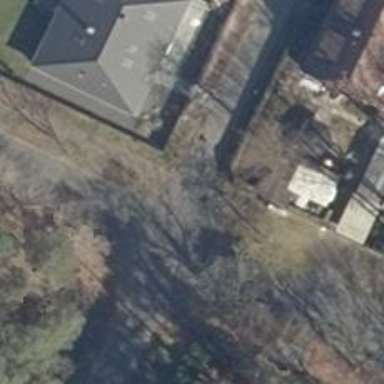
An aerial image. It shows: Asphalt residential road with opposite cycleway.